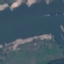
Label: River